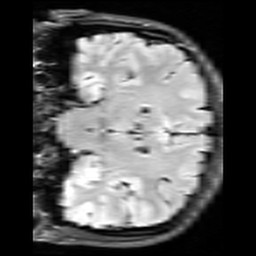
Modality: FLAIR
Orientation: coronal
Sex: female
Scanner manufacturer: siemens
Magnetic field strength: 3 T
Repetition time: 10 s
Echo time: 0.09 s